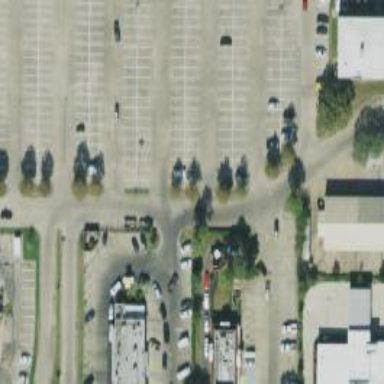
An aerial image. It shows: Parking space is available.